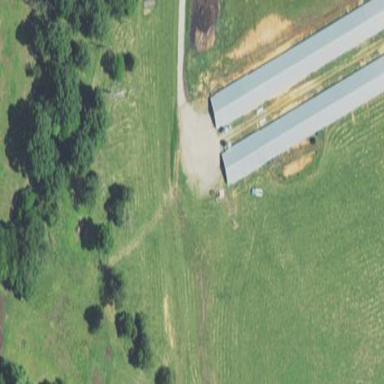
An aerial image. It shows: Farm auxiliary building.